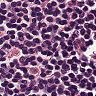
Metastatic tissue present: no